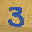
Label: 3